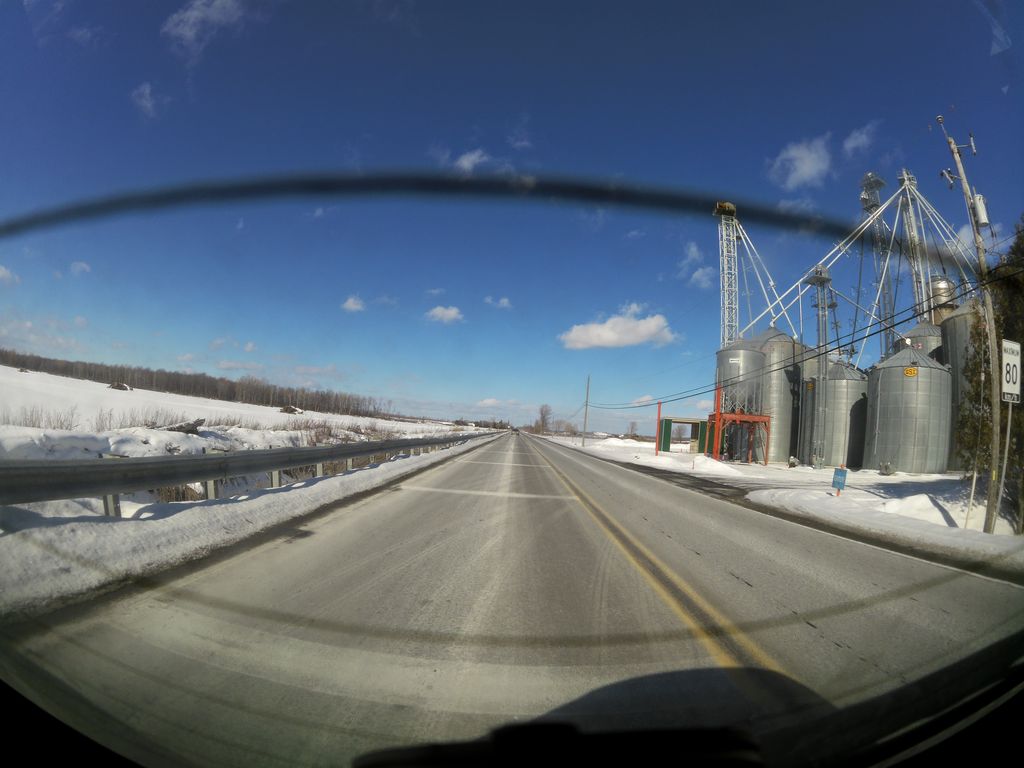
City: ottawa-gatineau